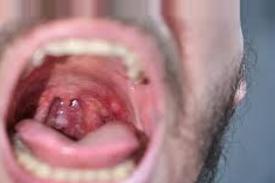
Condition: Mouth Ulcer